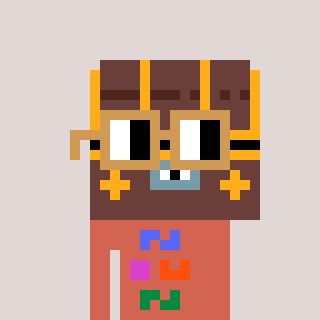
a pixel art character with square brown glasses, a treasure chest-shaped head and a peachy-colored body on a warm background